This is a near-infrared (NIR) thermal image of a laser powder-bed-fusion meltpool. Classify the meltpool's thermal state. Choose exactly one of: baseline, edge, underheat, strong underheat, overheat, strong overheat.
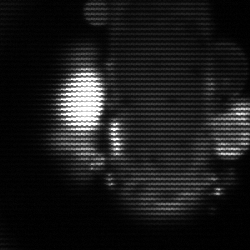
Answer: strong underheat